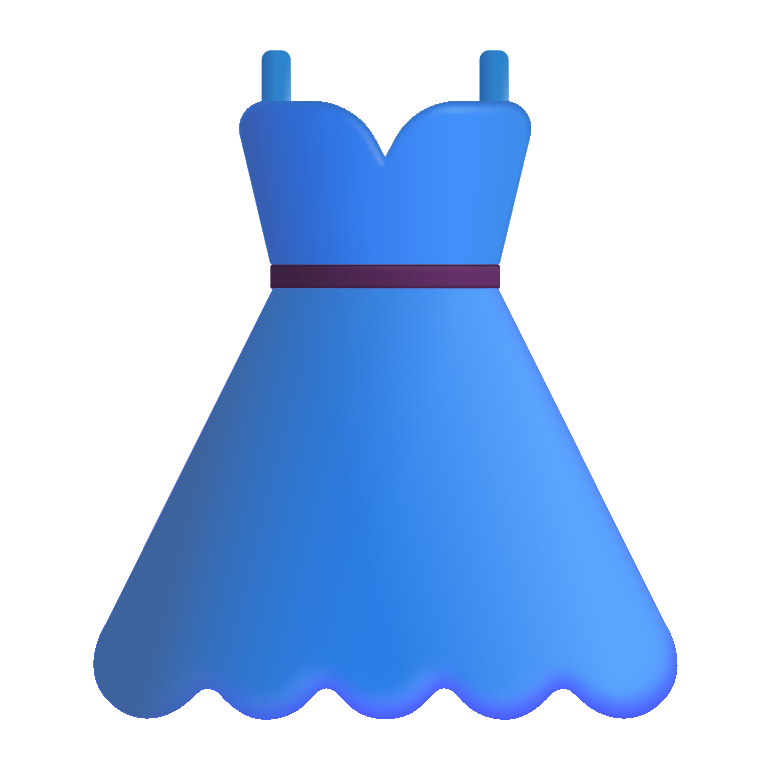
dress color